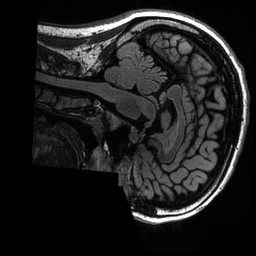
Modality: T2w
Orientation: sagittal
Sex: female
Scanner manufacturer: ge
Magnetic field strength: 3 T
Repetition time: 6 s
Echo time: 0.1274 s